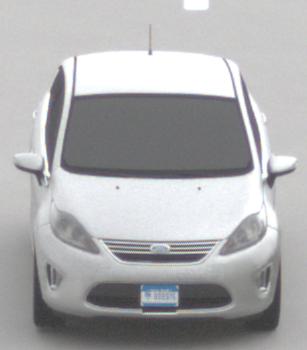
Make: Ford
Model: Fiesta
Detailed model: ’09 Sedan (seventh series)
Model produced from: 2010
Model produced until: 2017
Doors: 4
Color: white
Road condition: dry road
Daytime: midday
Contrast: low contrast